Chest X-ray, AP view. Patient: 42 years old, sex F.
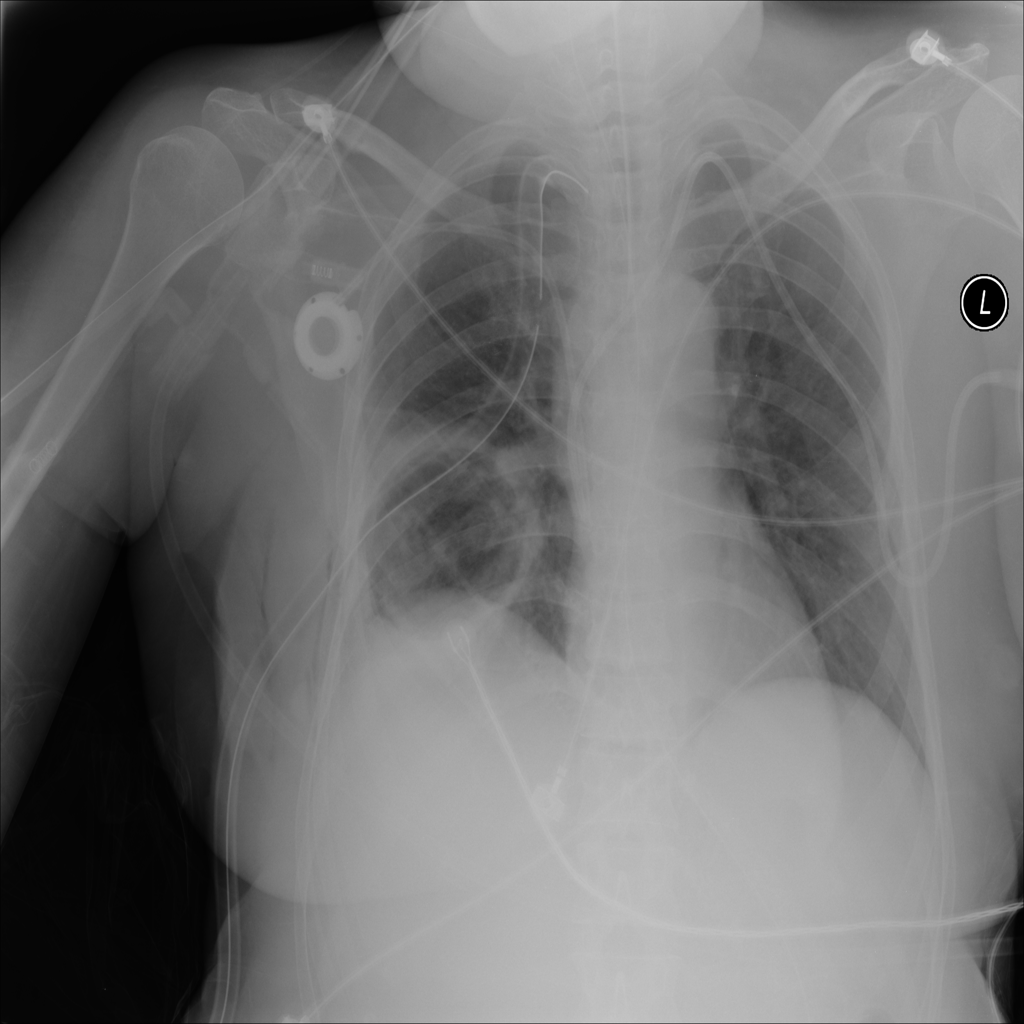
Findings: No Finding